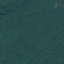
Land use / land cover class: Forest